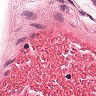
Metastatic tissue present: no